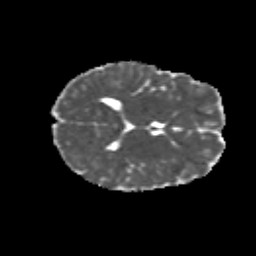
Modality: MD
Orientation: axial
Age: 9
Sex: male
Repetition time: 9.4 s
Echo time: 0.089 s